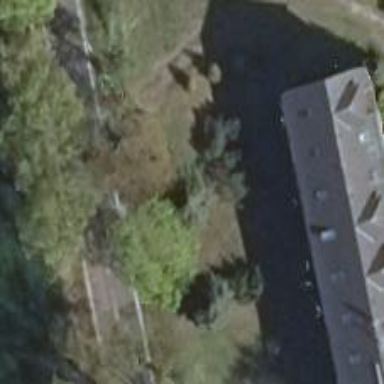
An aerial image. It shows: Evergreen needle-leaved tree.